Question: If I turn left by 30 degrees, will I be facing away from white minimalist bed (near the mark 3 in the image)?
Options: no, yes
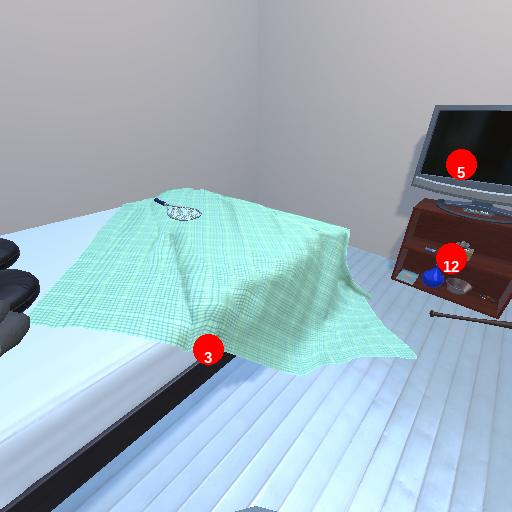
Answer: no